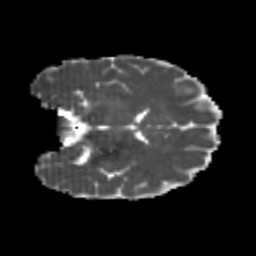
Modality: MD
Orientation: coronal
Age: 20
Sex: female
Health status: healthy
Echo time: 0.074 s